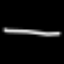
Label: line